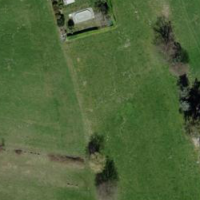
EUNIS habitat code: 52
Species observed at this site:
Corvus corone